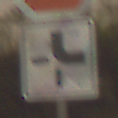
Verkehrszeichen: VerlaufVorfahrtsstrasse4
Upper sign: Stop
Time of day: Night
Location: Outdoor (Nature)
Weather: Clear
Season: NotSpecified
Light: Natural